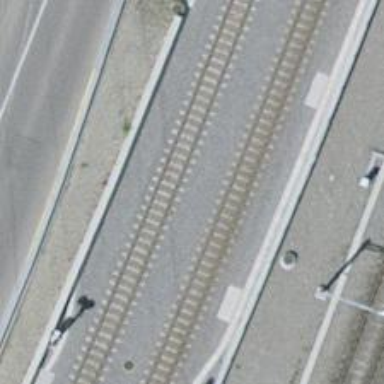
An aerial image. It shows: Abandoned railway with single track and electrified contact line.